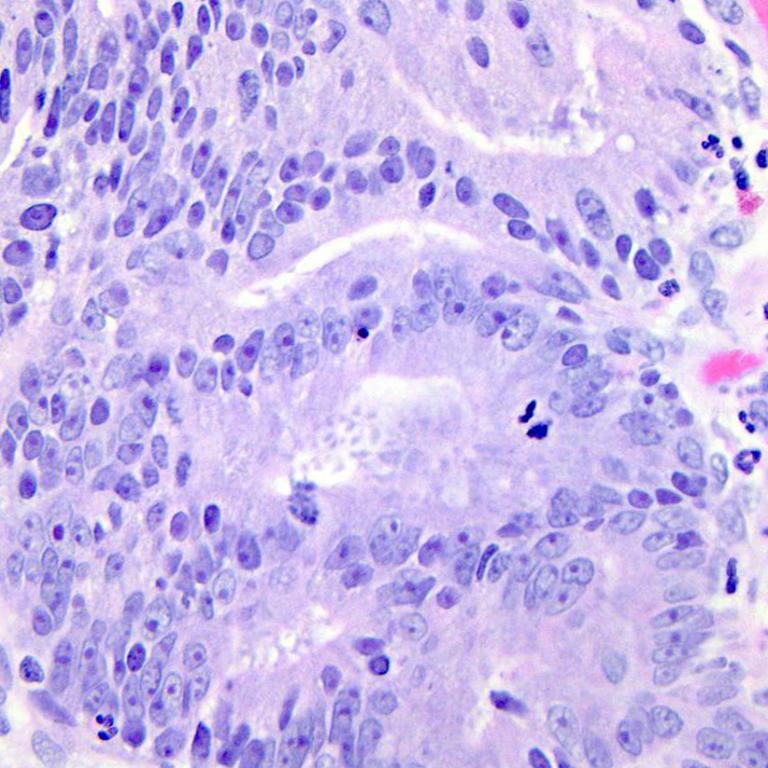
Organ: colon
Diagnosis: adenocarcinomas